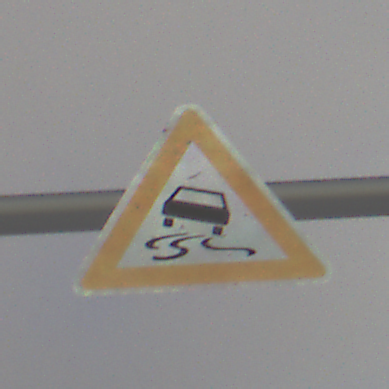
Verkehrszeichen: SchleuderOderRutschgefahr
Umgebung: Outdoor, Nature
Tageszeit: SunriseSunset
Wetter: PartlyCloudy
Licht: Natural
Jahreszeit: NotSpecified
Kontrast: HighContrast